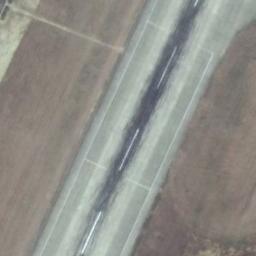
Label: runway